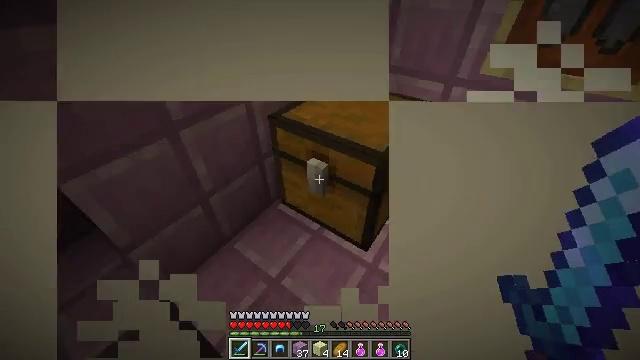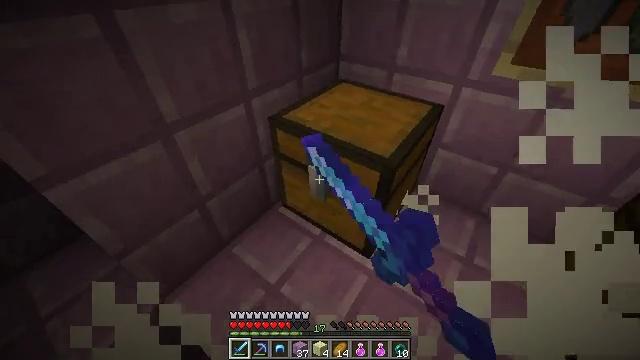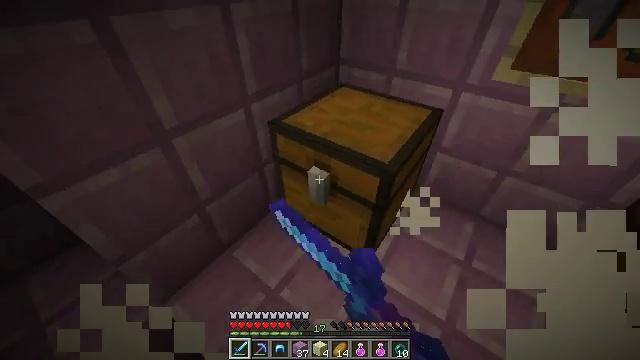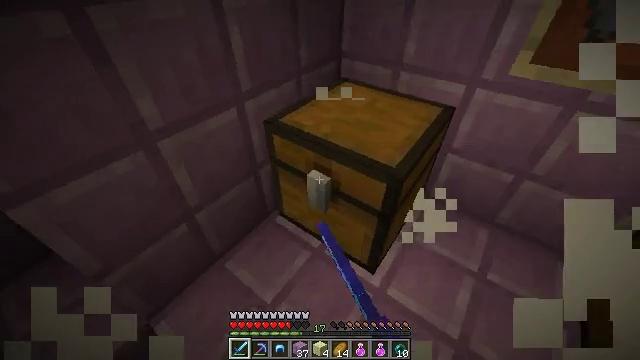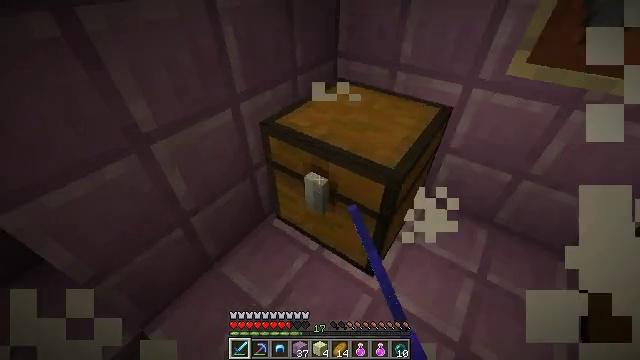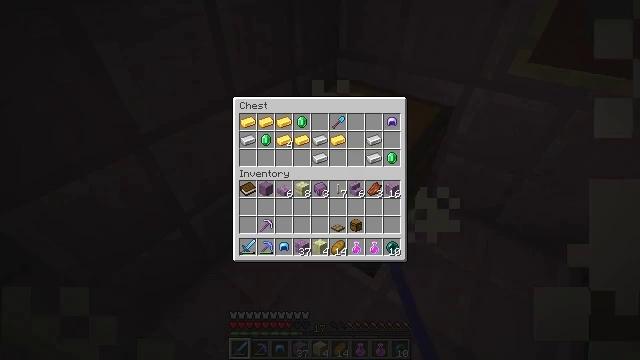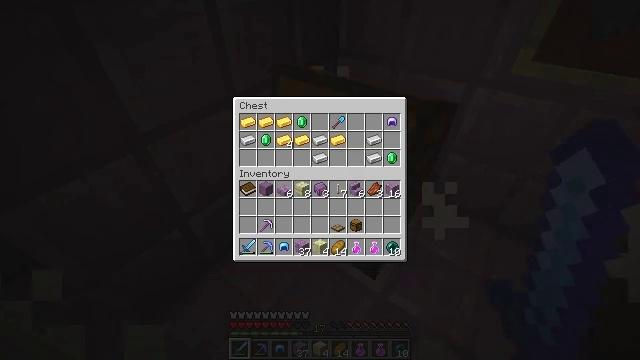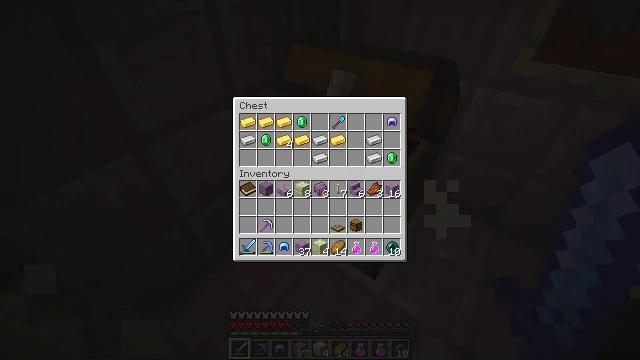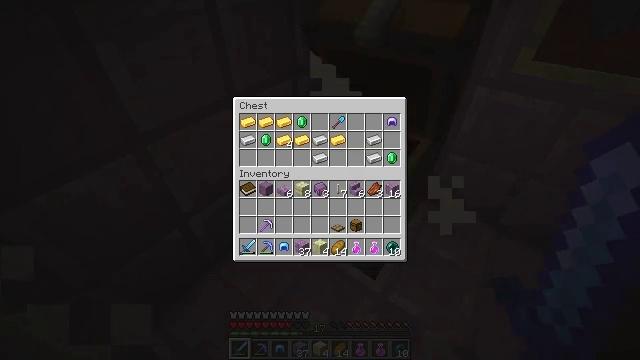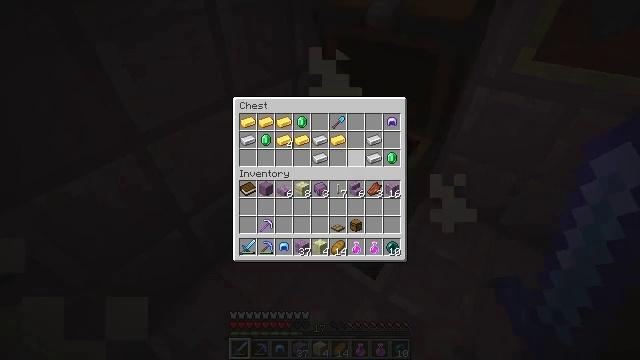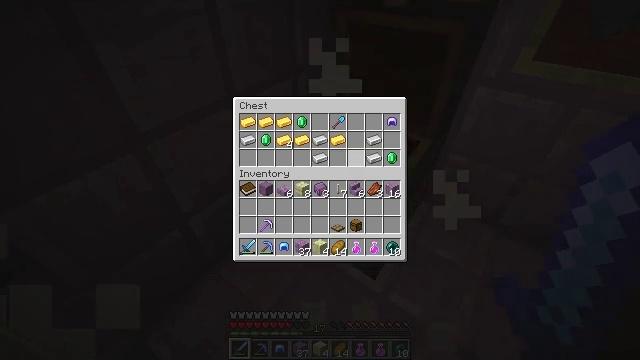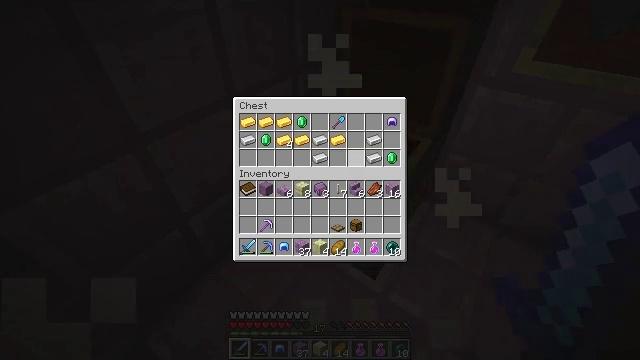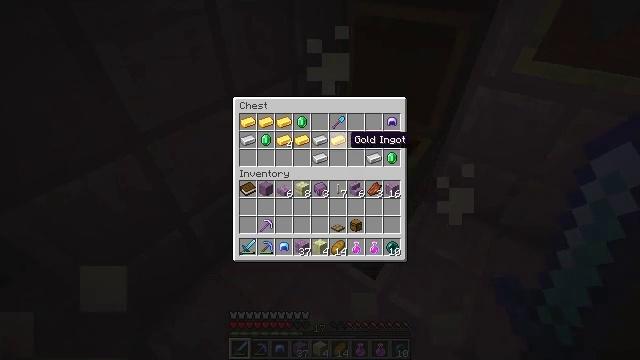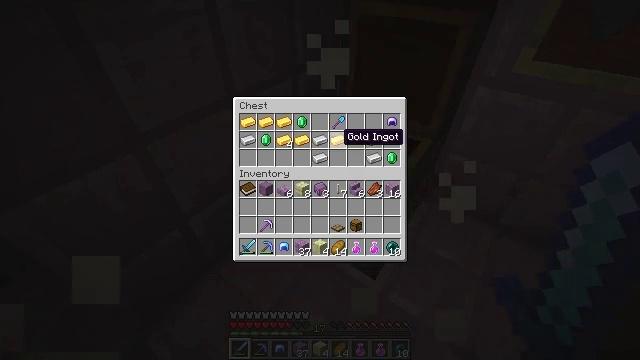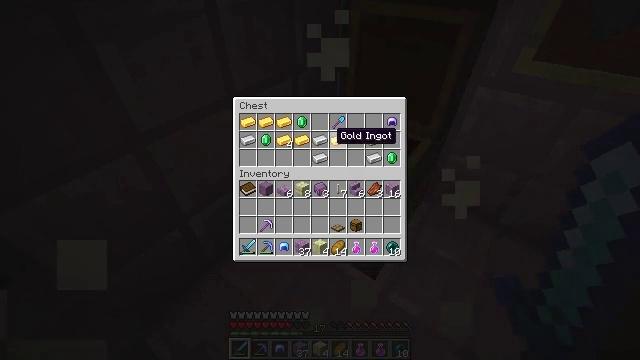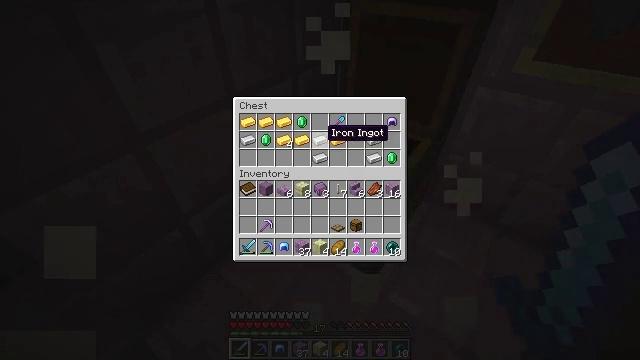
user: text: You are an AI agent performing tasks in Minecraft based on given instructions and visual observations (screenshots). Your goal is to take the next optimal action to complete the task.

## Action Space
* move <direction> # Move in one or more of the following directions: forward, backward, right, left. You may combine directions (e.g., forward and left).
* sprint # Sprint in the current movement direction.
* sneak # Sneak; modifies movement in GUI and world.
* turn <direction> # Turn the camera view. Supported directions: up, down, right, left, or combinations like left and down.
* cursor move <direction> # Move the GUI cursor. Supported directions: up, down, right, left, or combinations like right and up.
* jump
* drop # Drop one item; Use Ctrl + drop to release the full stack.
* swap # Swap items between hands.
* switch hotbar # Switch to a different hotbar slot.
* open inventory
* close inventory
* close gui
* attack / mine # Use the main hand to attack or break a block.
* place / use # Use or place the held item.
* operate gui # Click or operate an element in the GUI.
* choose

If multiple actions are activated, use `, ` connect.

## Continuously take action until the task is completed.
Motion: motion action
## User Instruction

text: Mine the end rod.
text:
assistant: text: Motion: turn left, use / place
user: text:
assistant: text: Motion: use / place
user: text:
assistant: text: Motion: no_op
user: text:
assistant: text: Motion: no_op
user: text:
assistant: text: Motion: cursor move right, open gui
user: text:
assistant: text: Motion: cursor move left
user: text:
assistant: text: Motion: cursor move right
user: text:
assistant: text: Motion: cursor move right and up
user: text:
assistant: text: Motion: sneak
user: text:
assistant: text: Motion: sneak
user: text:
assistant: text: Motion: sneak
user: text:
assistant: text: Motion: sneak, cursor move left
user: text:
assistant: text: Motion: sneak, cursor move left
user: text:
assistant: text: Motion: sneak
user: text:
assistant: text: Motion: sneak, cursor move left
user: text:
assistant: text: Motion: sneak
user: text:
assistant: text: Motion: sneak
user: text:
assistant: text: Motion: sneak, cursor move right and up
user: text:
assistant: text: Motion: sneak, cursor move right and up
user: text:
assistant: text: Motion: sneak
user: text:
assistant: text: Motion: sneak
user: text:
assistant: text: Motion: sneak
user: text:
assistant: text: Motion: sneak
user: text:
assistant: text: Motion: sneak
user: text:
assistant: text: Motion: sneak
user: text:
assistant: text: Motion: sneak
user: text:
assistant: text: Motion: sneak
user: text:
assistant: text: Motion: sneak
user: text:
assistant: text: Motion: sneak
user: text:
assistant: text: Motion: sneak, cursor move right